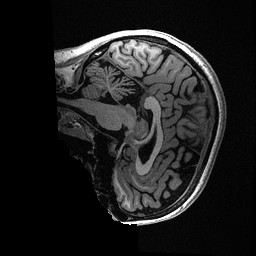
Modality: T1w
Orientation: sagittal
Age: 51
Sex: female
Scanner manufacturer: ge
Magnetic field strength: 3 T
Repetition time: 0.006952 s
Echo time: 0.00292 s